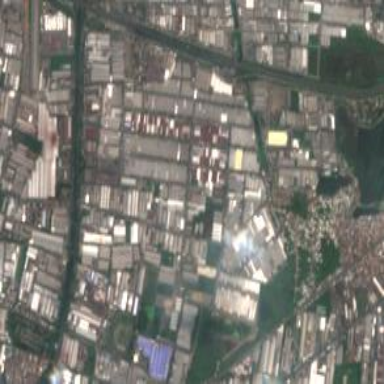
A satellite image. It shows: Industrial area with warehouse.